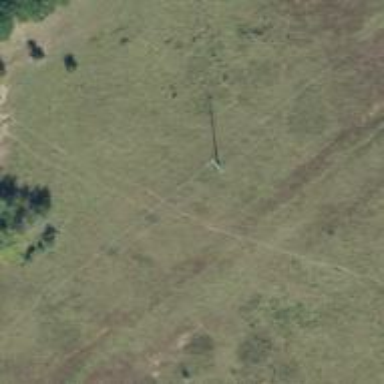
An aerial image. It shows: Power pole.